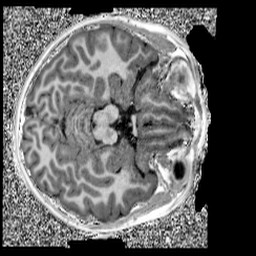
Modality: UNIT1
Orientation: axial
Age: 12
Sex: female
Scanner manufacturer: siemens
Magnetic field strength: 3 T
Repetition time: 4 s
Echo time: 0.00299 s